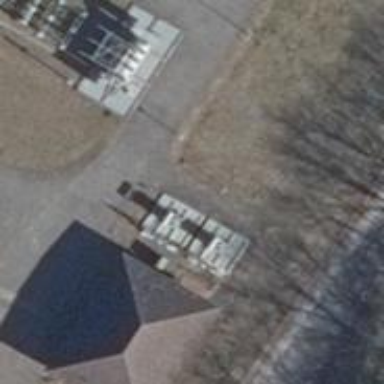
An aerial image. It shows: Building with switchgear power equipment inside.